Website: bh-photo
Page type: payment
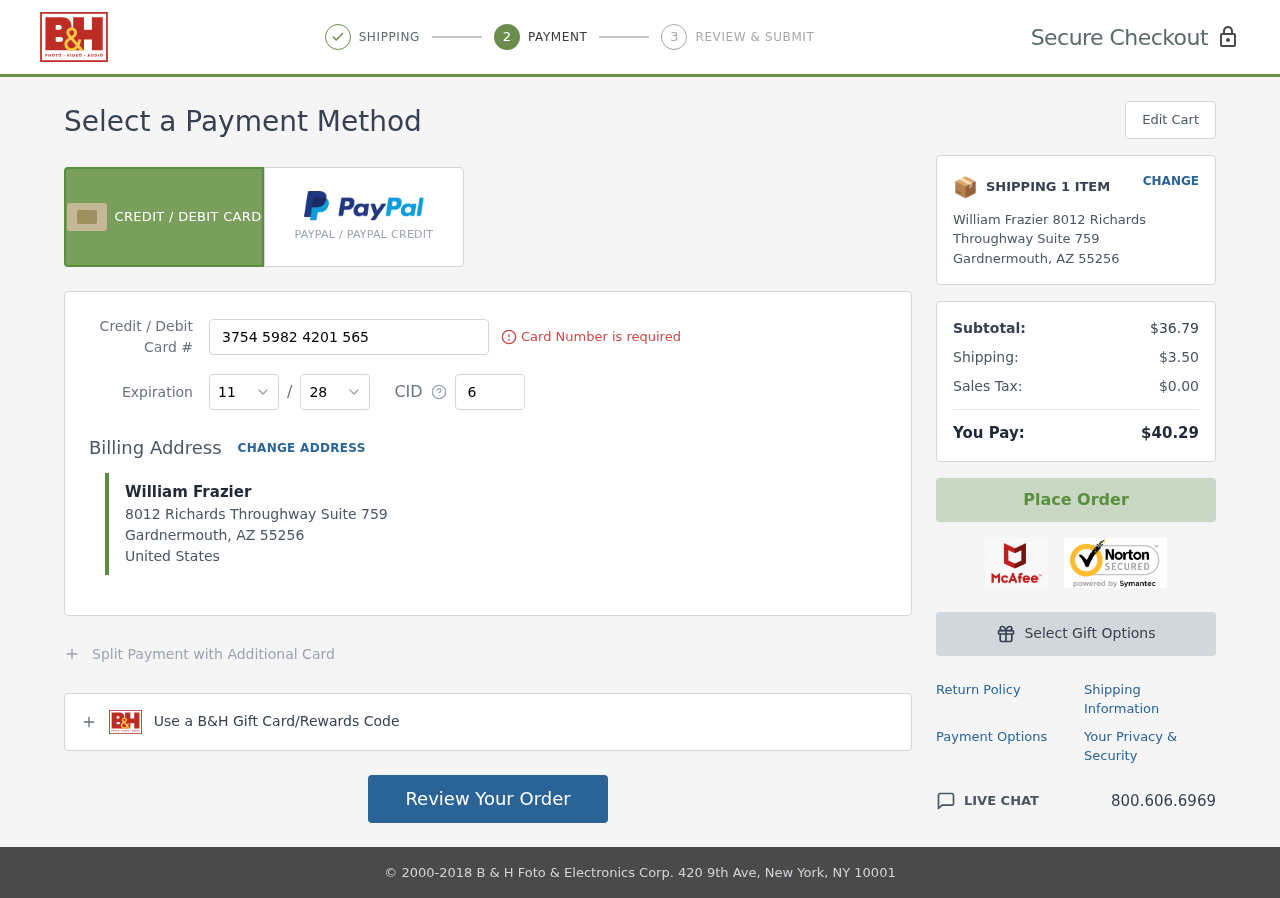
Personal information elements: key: PII_CARD_CVV
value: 6041
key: PII_CARD_EXPIRY_MONTH
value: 11
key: PII_CARD_EXPIRY_YEAR
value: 28
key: PII_CARD_NUMBER
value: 3754 5982 4201 565
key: PII_CITY
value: Gardnermouth
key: PII_COUNTRY
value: United States
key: PII_FULLNAME
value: William Frazier
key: PII_POSTCODE
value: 55256
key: PII_STATE_ABBR
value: AZ
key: PII_STREET
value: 8012 Richards Throughway Suite 759
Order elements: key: ORDER_NUM_ITEMS
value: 1
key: ORDER_SUBTOTAL
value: $36.79
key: ORDER_SHIPPING_COST
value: $3.50
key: ORDER_TAX
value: $0.00
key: ORDER_TOTAL
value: $40.29